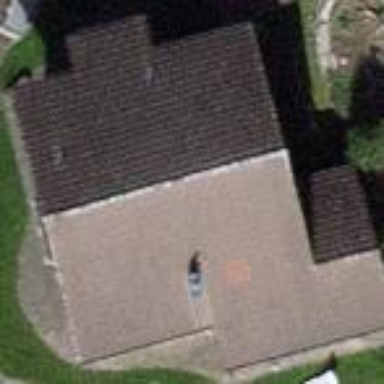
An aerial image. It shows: Terrace building.